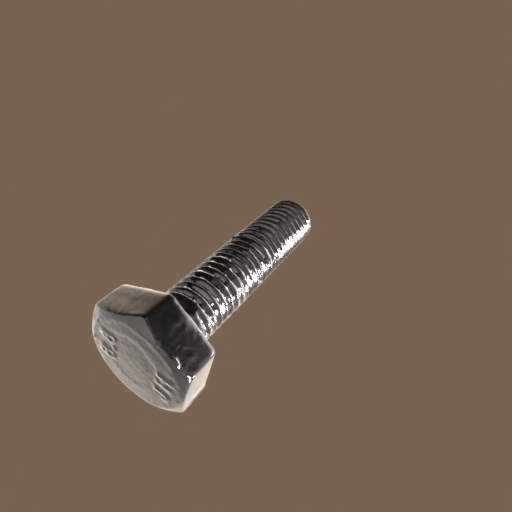
Label: bolt